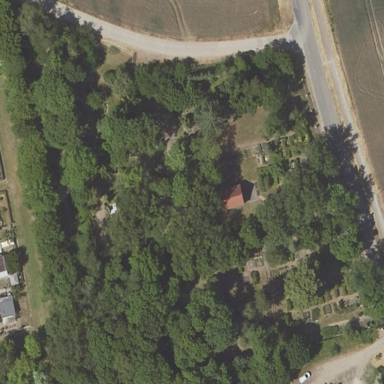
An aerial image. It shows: Cemetery.